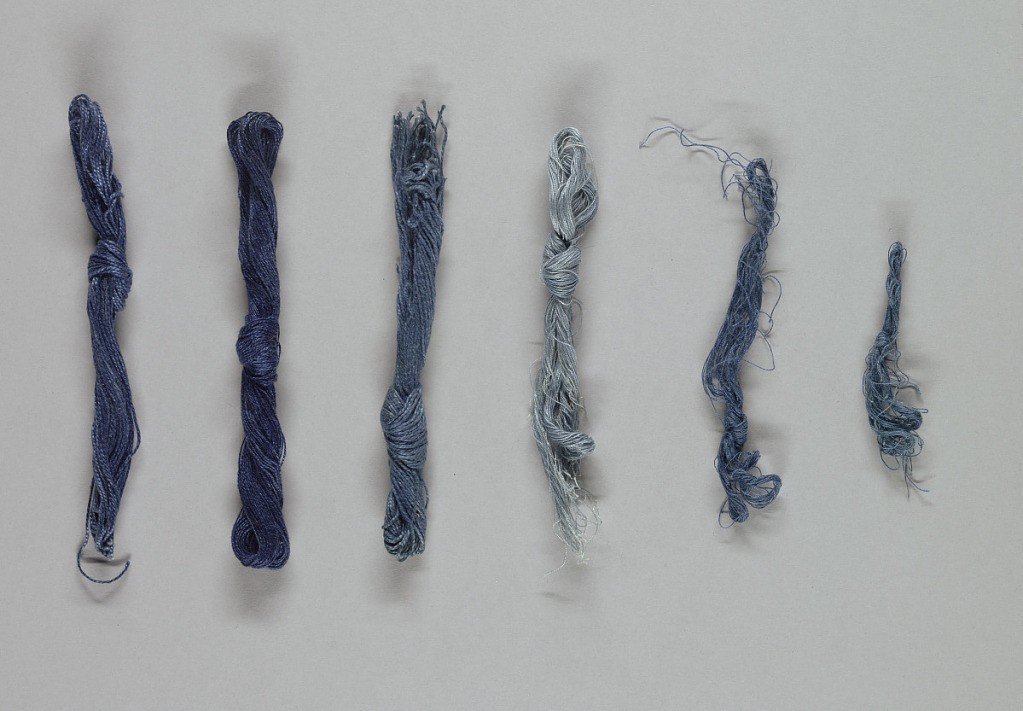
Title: Skeins of yarn
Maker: Deerfield Society of Blue and White Needlework, Deerfield, Massachusetts, USA, 1896–1926
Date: ca. 1910
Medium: linen
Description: Six skeins of yarn in various shades of blue. Yarn purchased from a Scottish supplier and indigo-dyed by members of the Society.